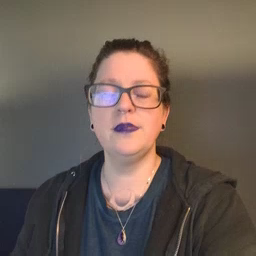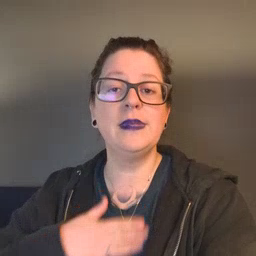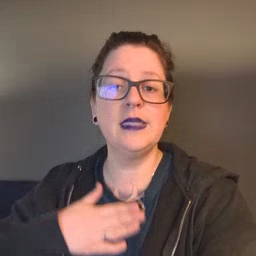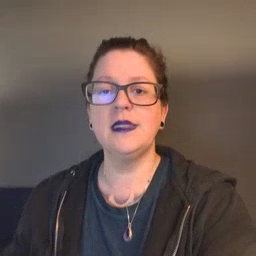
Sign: please